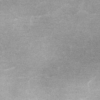
Label: dusty